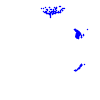
Particle: pion